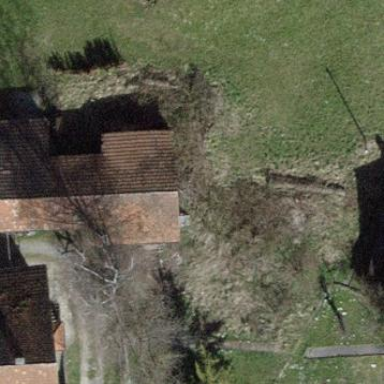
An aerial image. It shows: Shed.